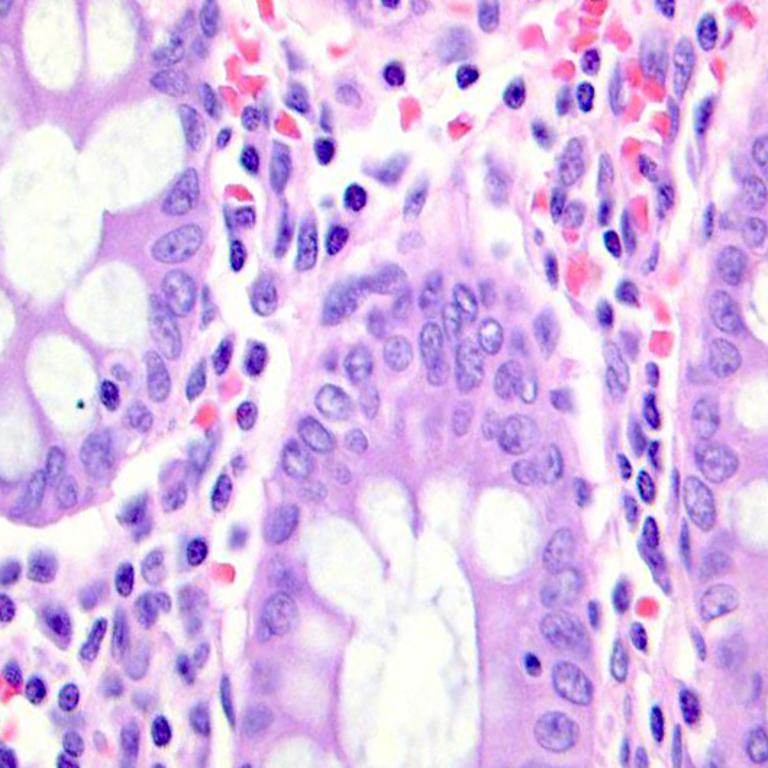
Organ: colon
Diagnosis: benign